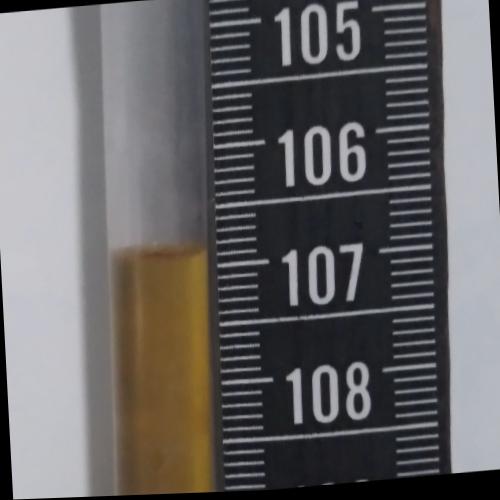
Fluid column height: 106.8 cm